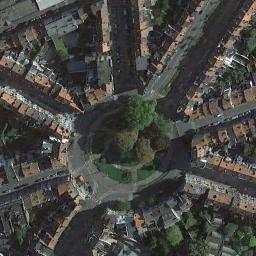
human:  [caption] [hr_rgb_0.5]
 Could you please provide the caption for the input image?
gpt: There are many bifurcation roads with many moving and waiting vehicles, And many neatly arranged tall buildings and some trees around the roundabout .

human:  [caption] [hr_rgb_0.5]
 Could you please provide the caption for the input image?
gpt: There are many buildings around the roundabout .

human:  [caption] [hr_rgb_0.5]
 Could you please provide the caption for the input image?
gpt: The roundabout is next to buildings and trees .

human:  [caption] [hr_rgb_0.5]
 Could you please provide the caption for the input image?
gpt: The roundabout with some exits and entrances is surrounded by lots of buildings and some trees are in the middle of the roundabout .

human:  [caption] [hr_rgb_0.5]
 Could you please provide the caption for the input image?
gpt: There are many buildings around the roundabout .